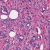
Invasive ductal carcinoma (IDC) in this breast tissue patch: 1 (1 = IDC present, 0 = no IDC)